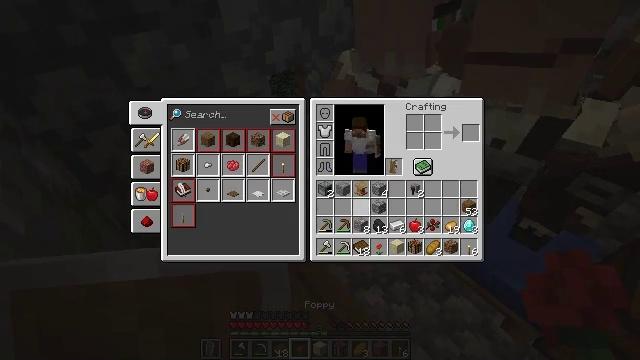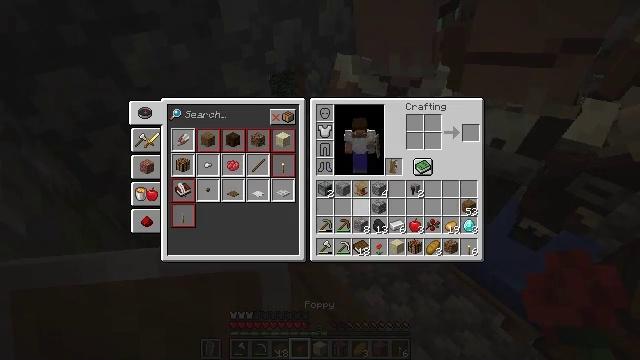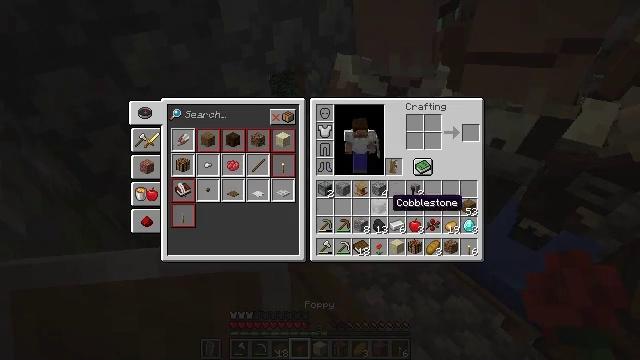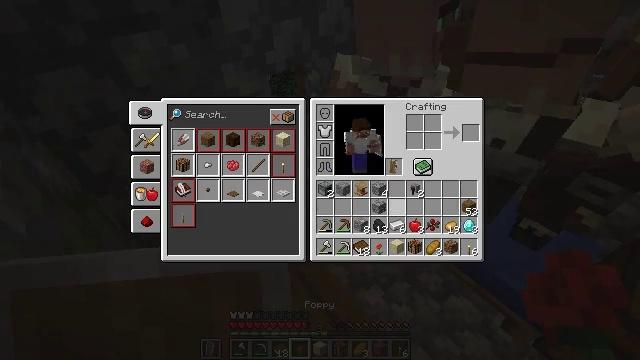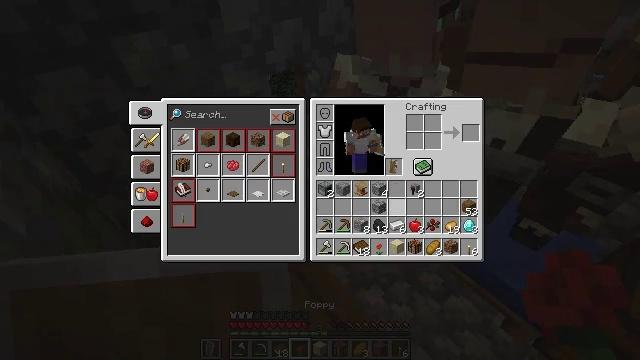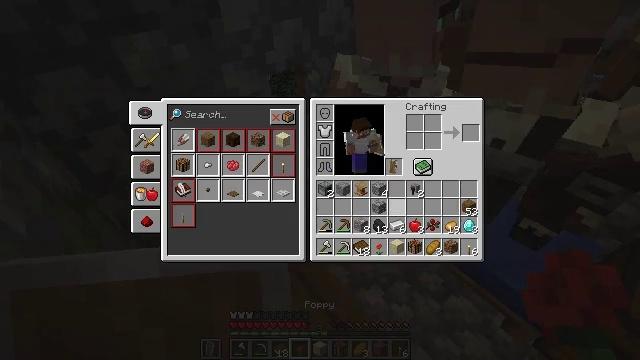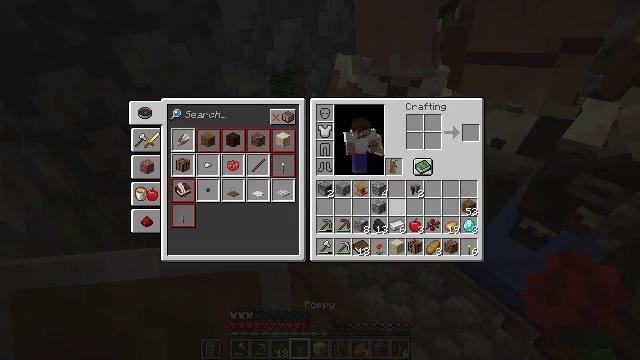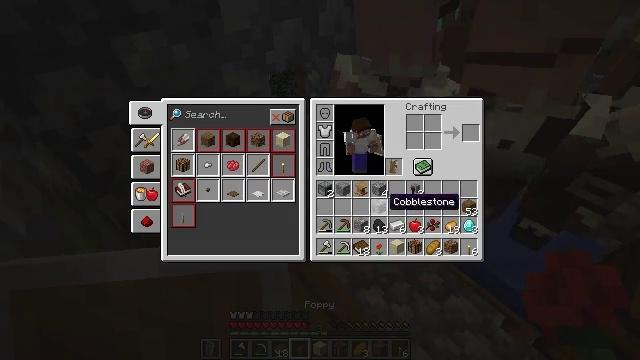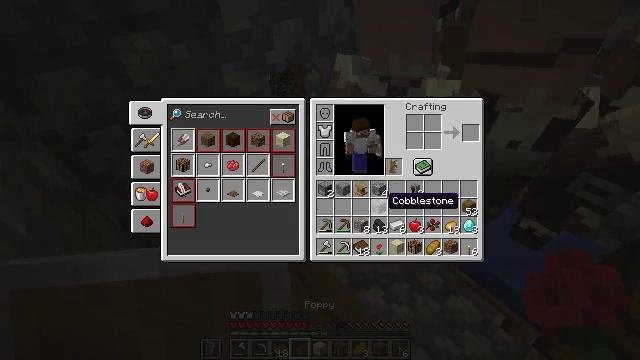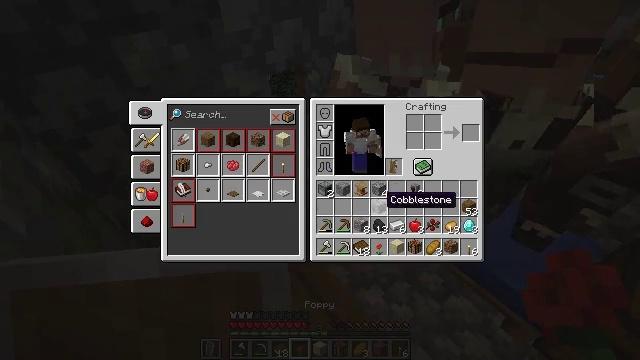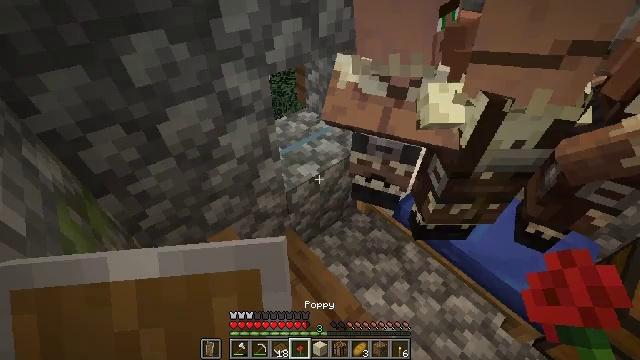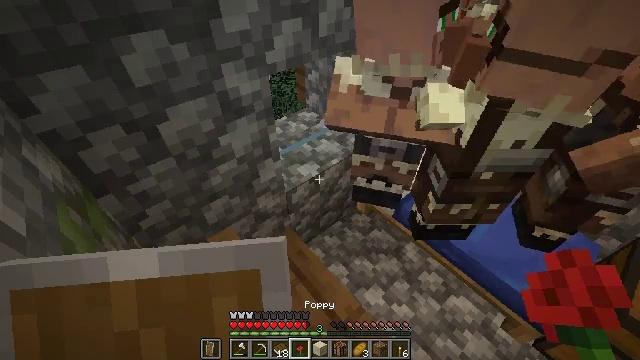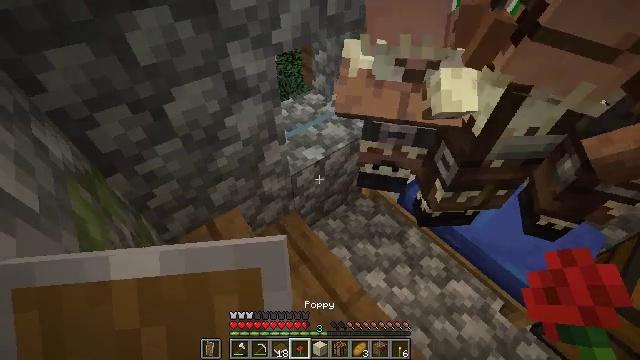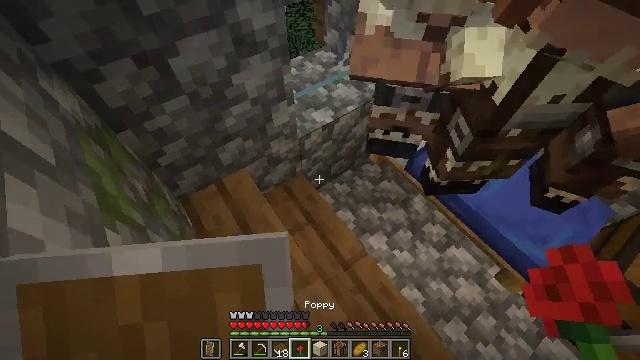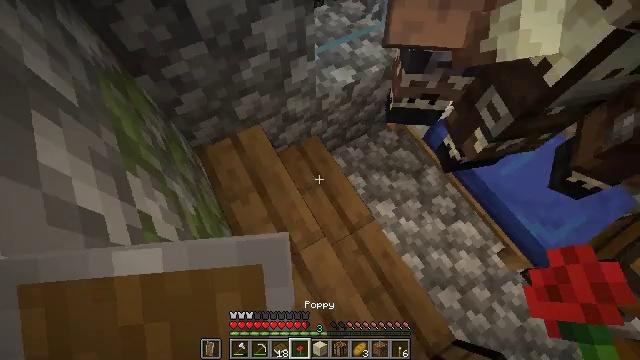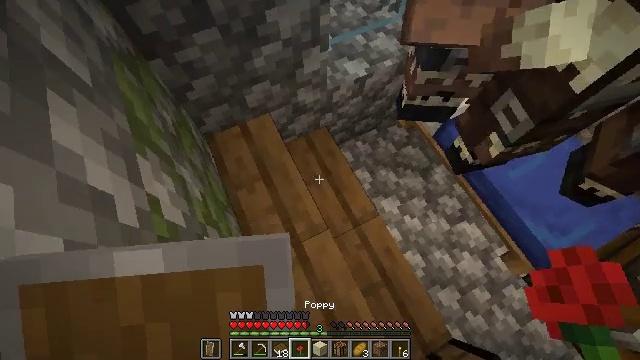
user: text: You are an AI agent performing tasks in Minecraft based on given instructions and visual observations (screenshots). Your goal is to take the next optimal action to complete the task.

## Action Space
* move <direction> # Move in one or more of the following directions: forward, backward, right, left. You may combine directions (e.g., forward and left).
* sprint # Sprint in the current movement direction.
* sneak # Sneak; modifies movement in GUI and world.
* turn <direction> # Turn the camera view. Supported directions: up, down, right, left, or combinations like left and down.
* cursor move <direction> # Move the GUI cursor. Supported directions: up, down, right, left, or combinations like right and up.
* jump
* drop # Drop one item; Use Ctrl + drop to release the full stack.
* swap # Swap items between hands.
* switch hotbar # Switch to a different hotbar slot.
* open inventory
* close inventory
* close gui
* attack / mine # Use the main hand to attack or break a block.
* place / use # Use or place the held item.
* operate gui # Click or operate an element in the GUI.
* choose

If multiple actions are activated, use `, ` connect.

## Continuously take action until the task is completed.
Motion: motion action
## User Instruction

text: Gather some spruce stairs into your inventory.
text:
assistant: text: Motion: cursor move right
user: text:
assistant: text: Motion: cursor move right
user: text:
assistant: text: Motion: cursor move right
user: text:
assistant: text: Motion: no_op
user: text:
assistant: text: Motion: no_op
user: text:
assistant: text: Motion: no_op
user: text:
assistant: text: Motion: cursor move left
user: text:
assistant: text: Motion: no_op
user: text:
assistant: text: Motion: no_op
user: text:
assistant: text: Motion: close inventory
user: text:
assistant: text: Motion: close inventory
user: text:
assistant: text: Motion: turn left and down, close inventory
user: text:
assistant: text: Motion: turn left and down
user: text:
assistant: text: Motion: turn left and down
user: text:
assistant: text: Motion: turn left and down
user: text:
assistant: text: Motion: turn left, switch to hotbar 1
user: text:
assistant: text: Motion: turn left, switch to hotbar 1
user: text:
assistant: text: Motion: turn left, switch to hotbar 1
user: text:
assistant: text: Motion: turn left and down
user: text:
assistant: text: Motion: turn down, attack / mine
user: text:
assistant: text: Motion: attack / mine
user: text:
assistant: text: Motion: attack / mine
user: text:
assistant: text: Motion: turn up, attack / mine
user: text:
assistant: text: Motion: no_op
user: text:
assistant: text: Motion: no_op
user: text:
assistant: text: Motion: no_op
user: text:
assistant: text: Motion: move back, turn up, attack / mine
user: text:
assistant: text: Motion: move back, turn up, attack / mine
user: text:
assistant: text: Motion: move back, attack / mine
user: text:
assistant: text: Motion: attack / mine